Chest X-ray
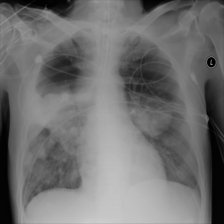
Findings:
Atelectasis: positive
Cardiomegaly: negative
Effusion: negative
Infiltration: negative
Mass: positive
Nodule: negative
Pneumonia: negative
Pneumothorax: negative
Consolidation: negative
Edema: negative
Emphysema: negative
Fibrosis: negative
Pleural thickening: negative
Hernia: negative